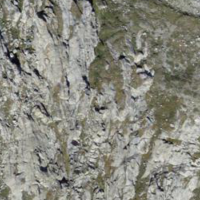
EUNIS habitat code: 48
Species observed at this site:
Grimmia alpestris